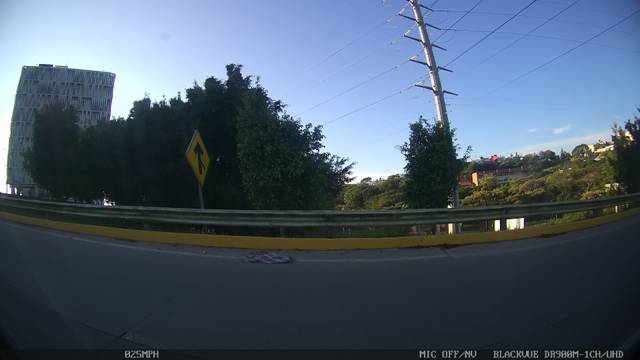
Region: Mexico
Coordinates: 19.509, -96.872